Question: I am using Materialize CSS for one of my projects. I am trying to show the notification count on an icon. Here is my code:
'''
<a class="dropdown-trigger" href="#!" data-activates="notification"> <i class="material-icons white-text ">notifications <small class="notification-badge">5</small></i></a>
'''
CSS style
'''
.notification-badge {
position: relative;
right: 5px;
top: -20px;
color: #941e1e;
background-color: #f5f1f2;
margin: 0 -.8em;
border-radius: 50%;
padding: 4px 5px;
}
'''
Here is the output I get. Everything is fine except notification count (5) not showing.

I tried method by davecar21 and changed CSS to below:
'''
.notification-badge {
position: relative;
right: -20px;
top: -80px;
color: #941e1e;
background-color: #fff;
margin: 0 -.8em;
border-radius: 50%;
padding: 5px 10px;
}
'''
But now the issue is that dropdown notification list has a space. Check below image. How to solve this?
<URL>
Here is my nav code.
'''
<div class="navbar-fixed">
<nav class="orange darken-3">
<div class="nav-wrapper container">
<a href="/" class="brand-logo">KnowYourGST</a>
<a href="#" data-activates="mobile-demo" class="button-collapse"><i class="material-icons">menu</i></a>
<ul class="right hide-on-med-and-down">
<li><a href="/blog/">Articles</a></li>
<li><a href="/qa/">Q&A</a></li>
<li><a href="/invoice/">Invoicing</a></li>
<li><a class="dropdown-trigger" href="#!" data-activates="dropdown1">Acts and Law<i class="material-icons right">arrow_drop_down</i></a></li>
<li><a href="/search/"><i class="material-icons">search</i></a></li>
<li><a class="dropdown-trigger" href="#!" data-activates="notification"> <i class="material-icons grey-text ">notifications</i><small class="notification-badge">5</small> </a></li>
<li><a class="dropdown-trigger" href="#!" data-activates="profile">Knowyourgst<i class="material-icons right">arrow_drop_down</i></a></li>
</ul>
<ul class="side-nav" id="mobile-demo">
<li><a href="/blog/">Articles</a></li>
<li><a href="/qa/">Q&A</a></li>
<li><a href="/invoice/">Invoicing</a></li>
<li><a class="dropdown-trigger" href="#!" data-target="dropdown1">Acts and Law<i class="material-icons right">arrow_drop_down</i></a></li>
<li><a href="/search/"><i class="material-icons">search</i></a></li>
<li><a class="dropdown-trigger" href="#!" data-target="notification">Notification<i class="material-icons right">arrow_drop_down</i></a></li>
<li><a class="dropdown-trigger" href="#!" data-target="profile">Knowyourgst<i class="material-icons right">arrow_drop_down</i></a></li>
</ul>
</div>
</nav>
</div>
'''
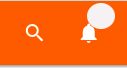
Answer: To solve that issue don't enclose your '.notification-badge' to '.material-icons' because '.notification-badge' will inherit the '.white-text' color.
'''
<a class="dropdown-trigger" href="#!" data-activates="notification">
<i class="material-icons white-text ">notifications</i>
<small class="notification-badge">5</small>
</a>
'''
Then add some padding to achieve that badge circle
'''
.notification-badge {
position: relative;
right: 5px;
top: -20px;
color: #941e1e;
background-color: #f5f1f2;
margin: 0 -.8em;
border-radius: 50%;
padding: 5px 10px;
}
'''
---
> But now the issue is that dropdown notification list has a space.
The reason why this issue is occurs is that you are using 'position:relative' to the 'notification-badge' this means that it is still occupying space that where it is originated.
What you need to do is add class 'notif' to the notification and set its position to absolute;
'''
.notif{
position: absolute;
}
'''
.
'''
<i class="material-icons grey-text notif">notifications</i>
'''
And then set the style of '.notification-badge'
'''
.notification-badge {
position:relative;
padding:5px 9px;
background-color: #fff;
color: #941e1e;
bottom: 15px;
left: 15px;
border-radius: 50%;
}
'''
Hope this helps.